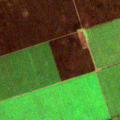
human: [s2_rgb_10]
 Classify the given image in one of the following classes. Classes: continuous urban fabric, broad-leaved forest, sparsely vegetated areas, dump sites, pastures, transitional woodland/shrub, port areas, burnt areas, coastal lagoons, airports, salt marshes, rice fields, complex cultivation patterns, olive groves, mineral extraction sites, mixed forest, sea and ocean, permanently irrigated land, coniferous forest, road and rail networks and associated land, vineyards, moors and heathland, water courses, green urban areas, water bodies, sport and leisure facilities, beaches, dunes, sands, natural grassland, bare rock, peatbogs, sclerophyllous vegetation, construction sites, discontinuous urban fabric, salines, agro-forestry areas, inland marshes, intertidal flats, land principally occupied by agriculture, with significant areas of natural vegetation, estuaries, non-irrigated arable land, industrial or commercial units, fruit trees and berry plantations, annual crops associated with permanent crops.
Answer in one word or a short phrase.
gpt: non-irrigated arable land